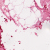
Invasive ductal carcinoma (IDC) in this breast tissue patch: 0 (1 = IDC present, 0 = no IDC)